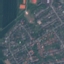
Label: Residential